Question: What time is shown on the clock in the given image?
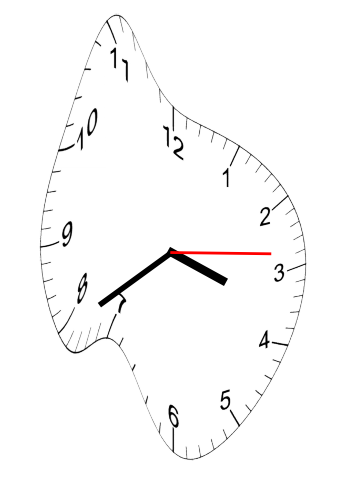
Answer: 03:39:14